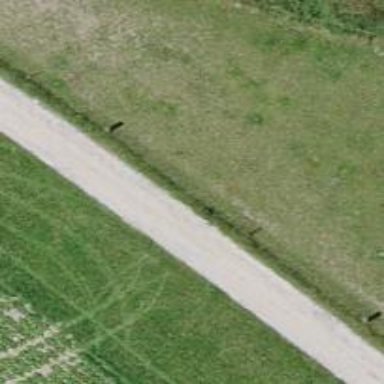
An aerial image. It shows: Track with fine gravel surface of grade2.